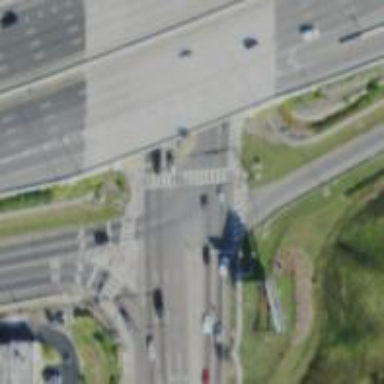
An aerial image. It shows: Marked crossing on the road.